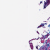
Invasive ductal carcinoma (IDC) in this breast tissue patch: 0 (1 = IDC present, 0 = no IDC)